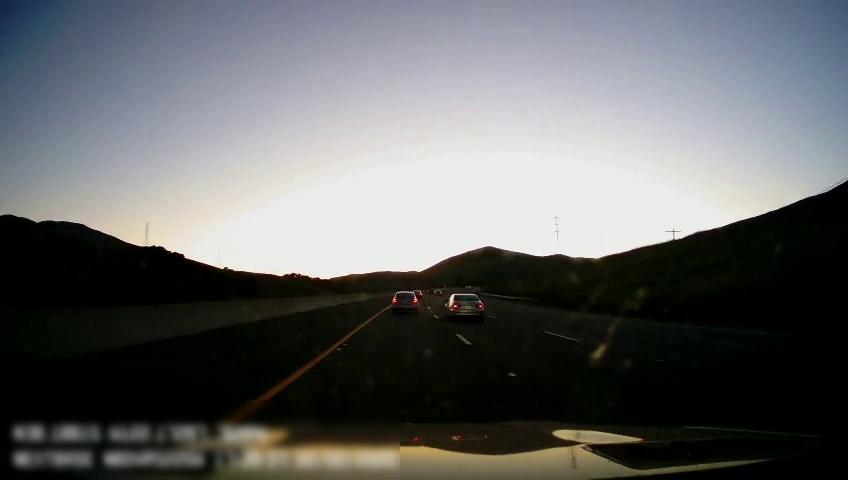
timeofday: Day
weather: Sunny
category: Drivable Space
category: Vehicles | Car
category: Vehicles | Car
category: Lanes | Alternate Lane
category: Lanes | Current Lane
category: Lanes | Current Lane
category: Lanes | Alternate Lane
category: Lanes | Alternate Lane